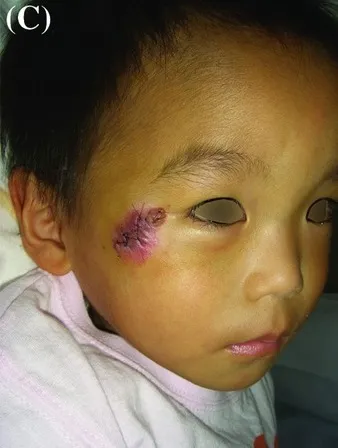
Case 4. A 23-month-old boy with a hemangioma in the right zygomatic region. (c) Results at 3 days after the initial operation.
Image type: medical_photograph (other_medical_photograph)